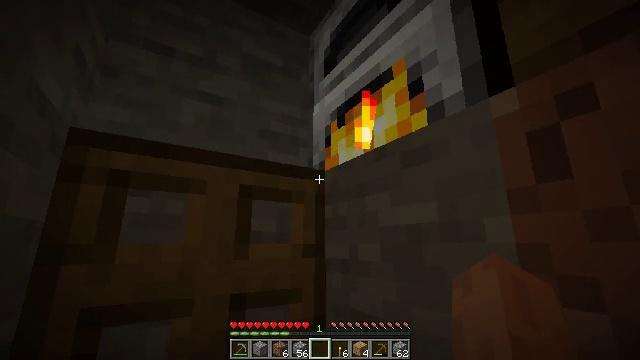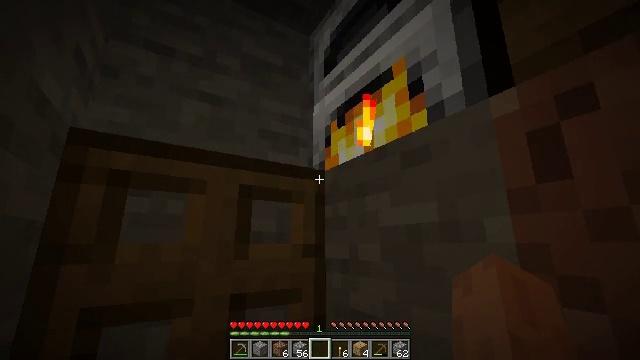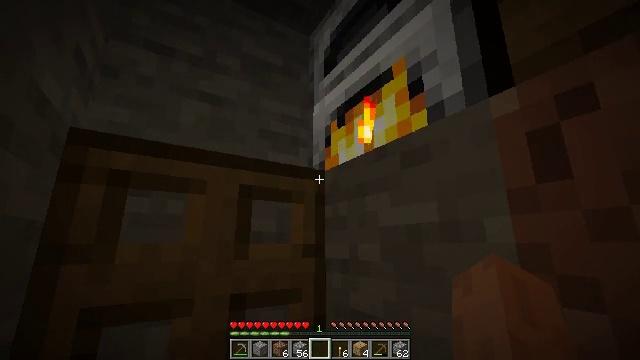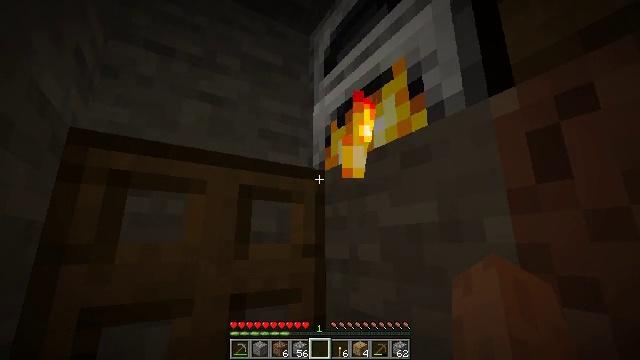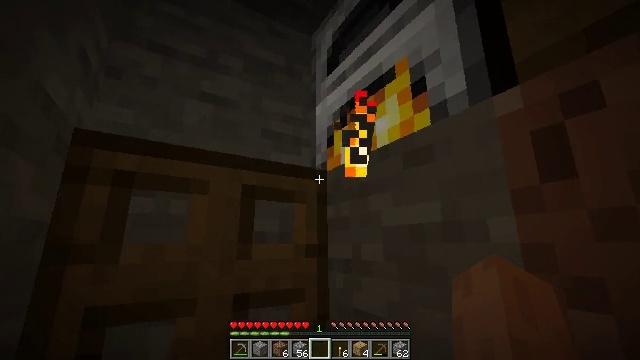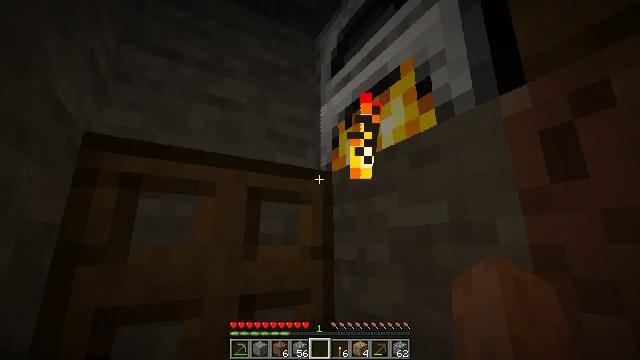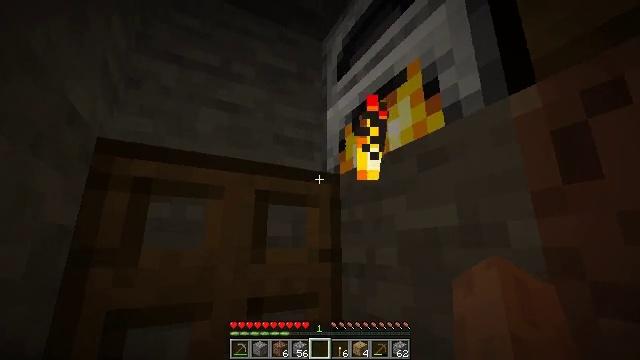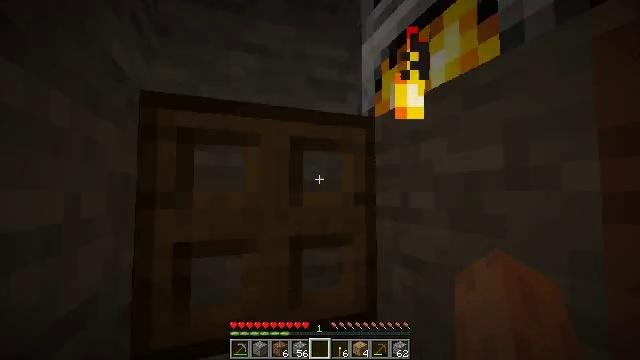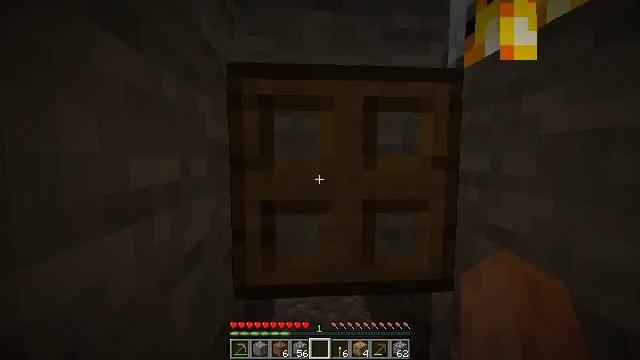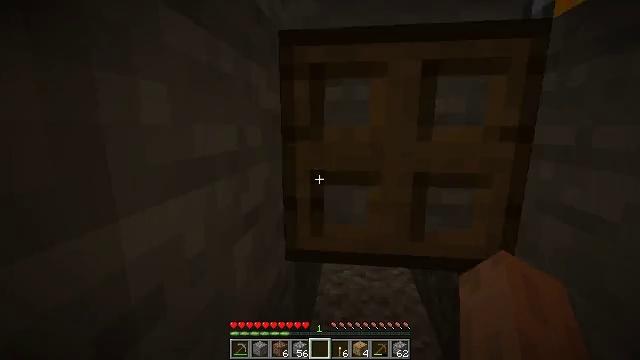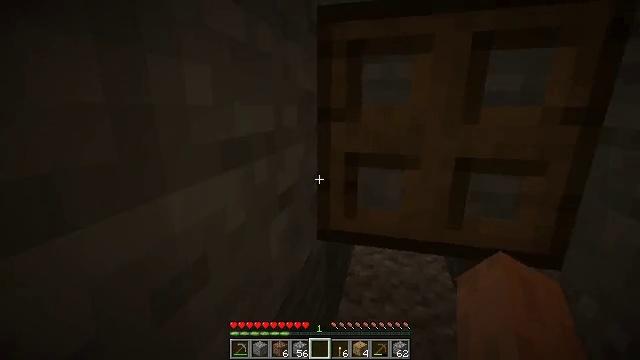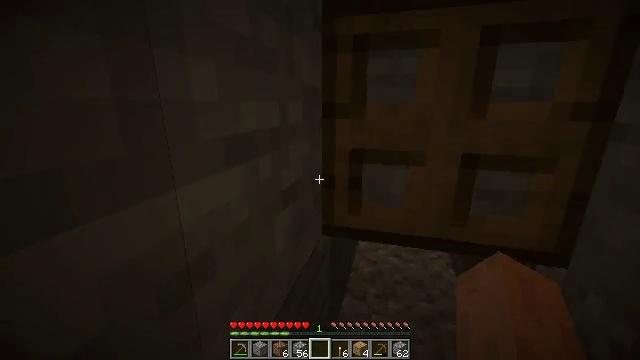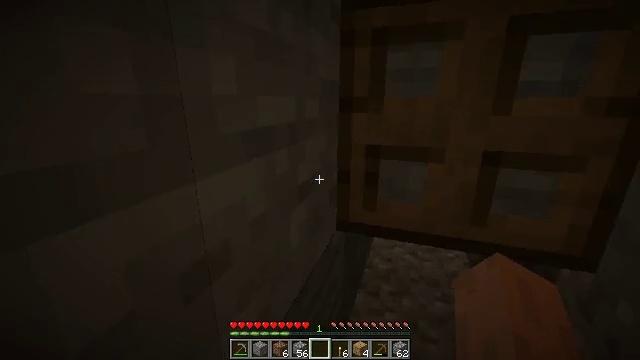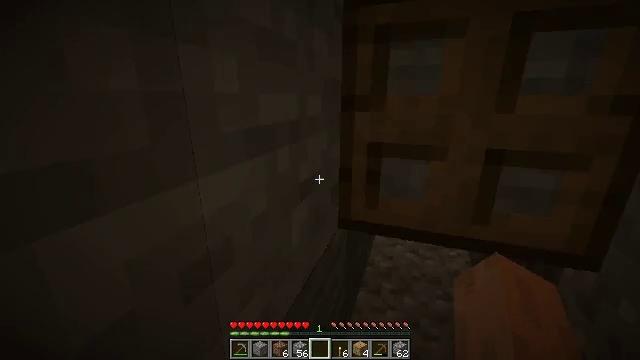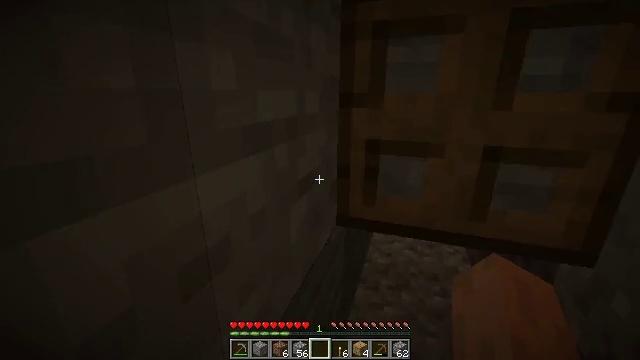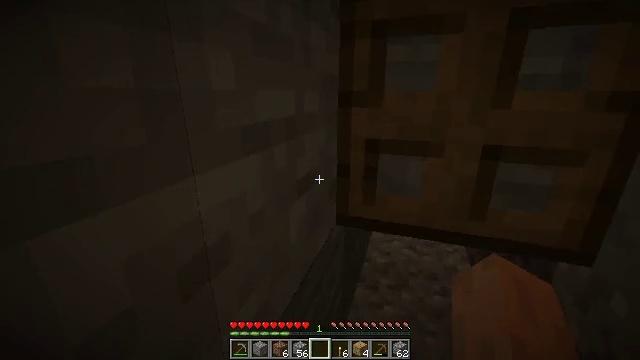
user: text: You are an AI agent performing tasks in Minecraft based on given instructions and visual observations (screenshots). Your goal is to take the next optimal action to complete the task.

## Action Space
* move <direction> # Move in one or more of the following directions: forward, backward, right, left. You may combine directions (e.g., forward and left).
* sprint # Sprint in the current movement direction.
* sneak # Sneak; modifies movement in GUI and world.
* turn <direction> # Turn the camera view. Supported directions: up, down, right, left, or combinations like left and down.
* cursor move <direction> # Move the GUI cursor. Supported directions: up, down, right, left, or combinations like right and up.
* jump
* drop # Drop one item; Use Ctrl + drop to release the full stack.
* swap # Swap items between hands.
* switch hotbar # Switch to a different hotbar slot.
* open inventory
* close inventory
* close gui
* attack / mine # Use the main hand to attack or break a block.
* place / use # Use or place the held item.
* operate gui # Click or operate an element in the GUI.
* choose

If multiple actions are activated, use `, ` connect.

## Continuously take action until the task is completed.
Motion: motion action
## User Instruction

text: Attack the oak trapdoor to recycle it.
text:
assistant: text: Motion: no_op
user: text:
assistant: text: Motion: no_op
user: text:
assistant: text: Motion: no_op
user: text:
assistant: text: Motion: no_op
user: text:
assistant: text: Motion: turn left
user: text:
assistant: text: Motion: turn left
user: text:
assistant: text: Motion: turn left and down
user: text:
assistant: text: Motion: turn left and down
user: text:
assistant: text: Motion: turn left and down
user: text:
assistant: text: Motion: turn left and down
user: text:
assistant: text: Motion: turn left
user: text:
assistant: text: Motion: turn left and down
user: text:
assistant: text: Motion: no_op
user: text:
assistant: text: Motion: no_op
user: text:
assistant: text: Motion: no_op
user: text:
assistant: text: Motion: turn right and up
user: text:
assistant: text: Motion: turn right and up
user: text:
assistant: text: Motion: turn right and up
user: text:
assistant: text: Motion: turn right and up
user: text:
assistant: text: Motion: turn up
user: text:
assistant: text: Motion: no_op
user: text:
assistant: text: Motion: no_op
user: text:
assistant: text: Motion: no_op
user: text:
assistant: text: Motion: no_op
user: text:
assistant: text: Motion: no_op
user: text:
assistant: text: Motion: attack / mine
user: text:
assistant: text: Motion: attack / mine
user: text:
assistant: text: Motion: attack / mine
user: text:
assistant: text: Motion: attack / mine
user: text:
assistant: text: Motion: attack / mine